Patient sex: M
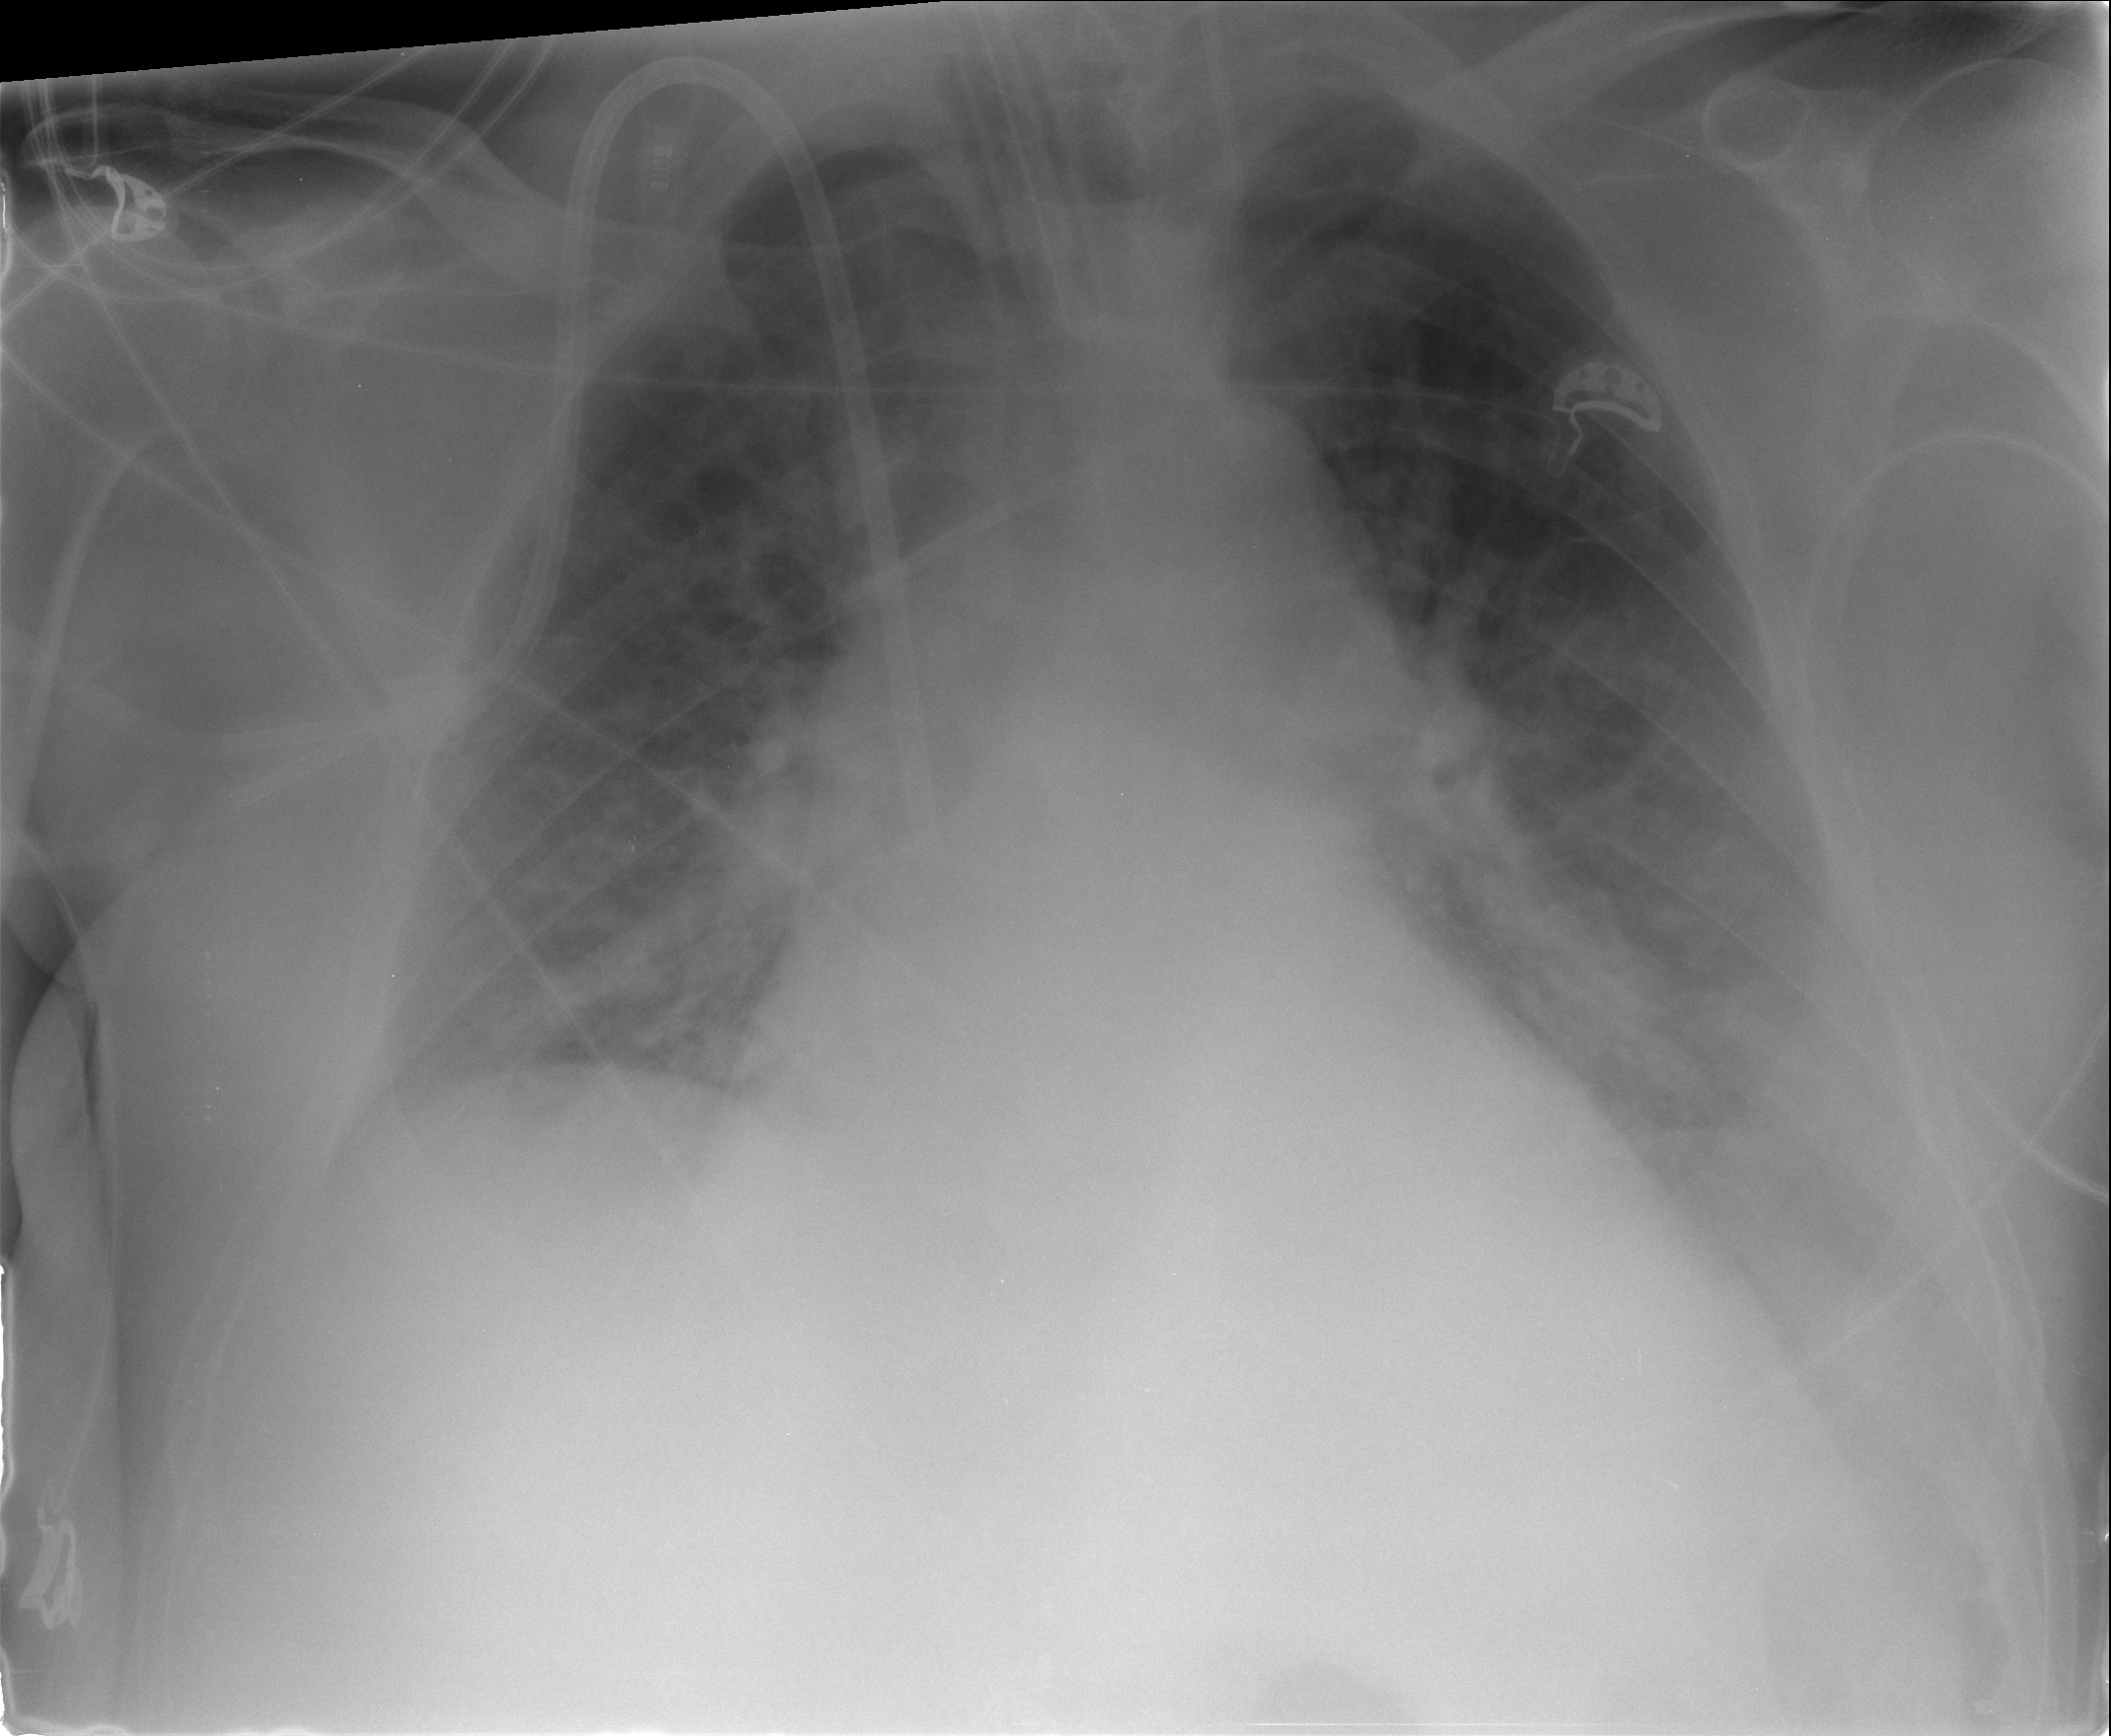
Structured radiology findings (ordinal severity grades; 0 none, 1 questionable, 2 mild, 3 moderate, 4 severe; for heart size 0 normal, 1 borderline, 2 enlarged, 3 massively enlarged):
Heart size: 2
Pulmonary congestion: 2
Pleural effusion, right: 0
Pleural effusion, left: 2
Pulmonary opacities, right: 2
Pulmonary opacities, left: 2
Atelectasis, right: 2
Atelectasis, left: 2